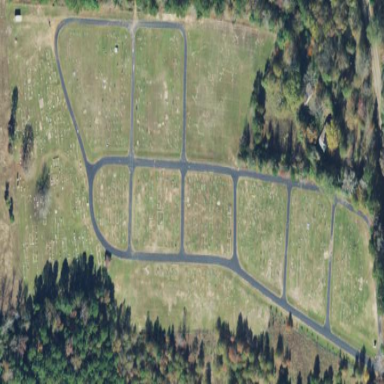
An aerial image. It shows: Cemetery.